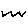
Label: zigzag